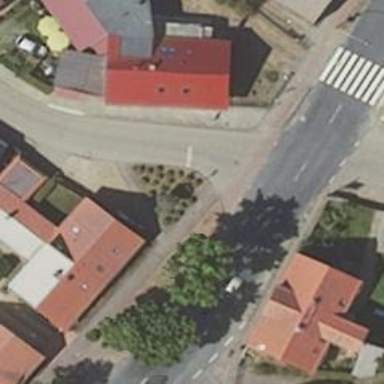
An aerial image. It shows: Living street with concrete sidewalk on the left.